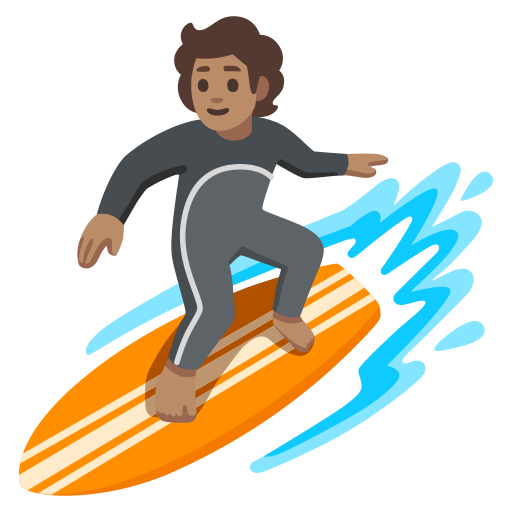
Emoji: 🏄🏽